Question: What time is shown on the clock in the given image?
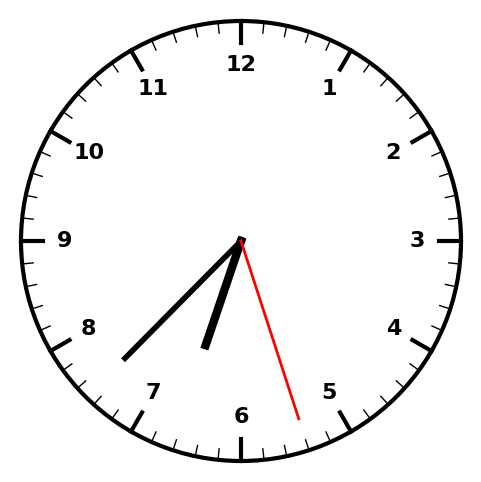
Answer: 06:37:27